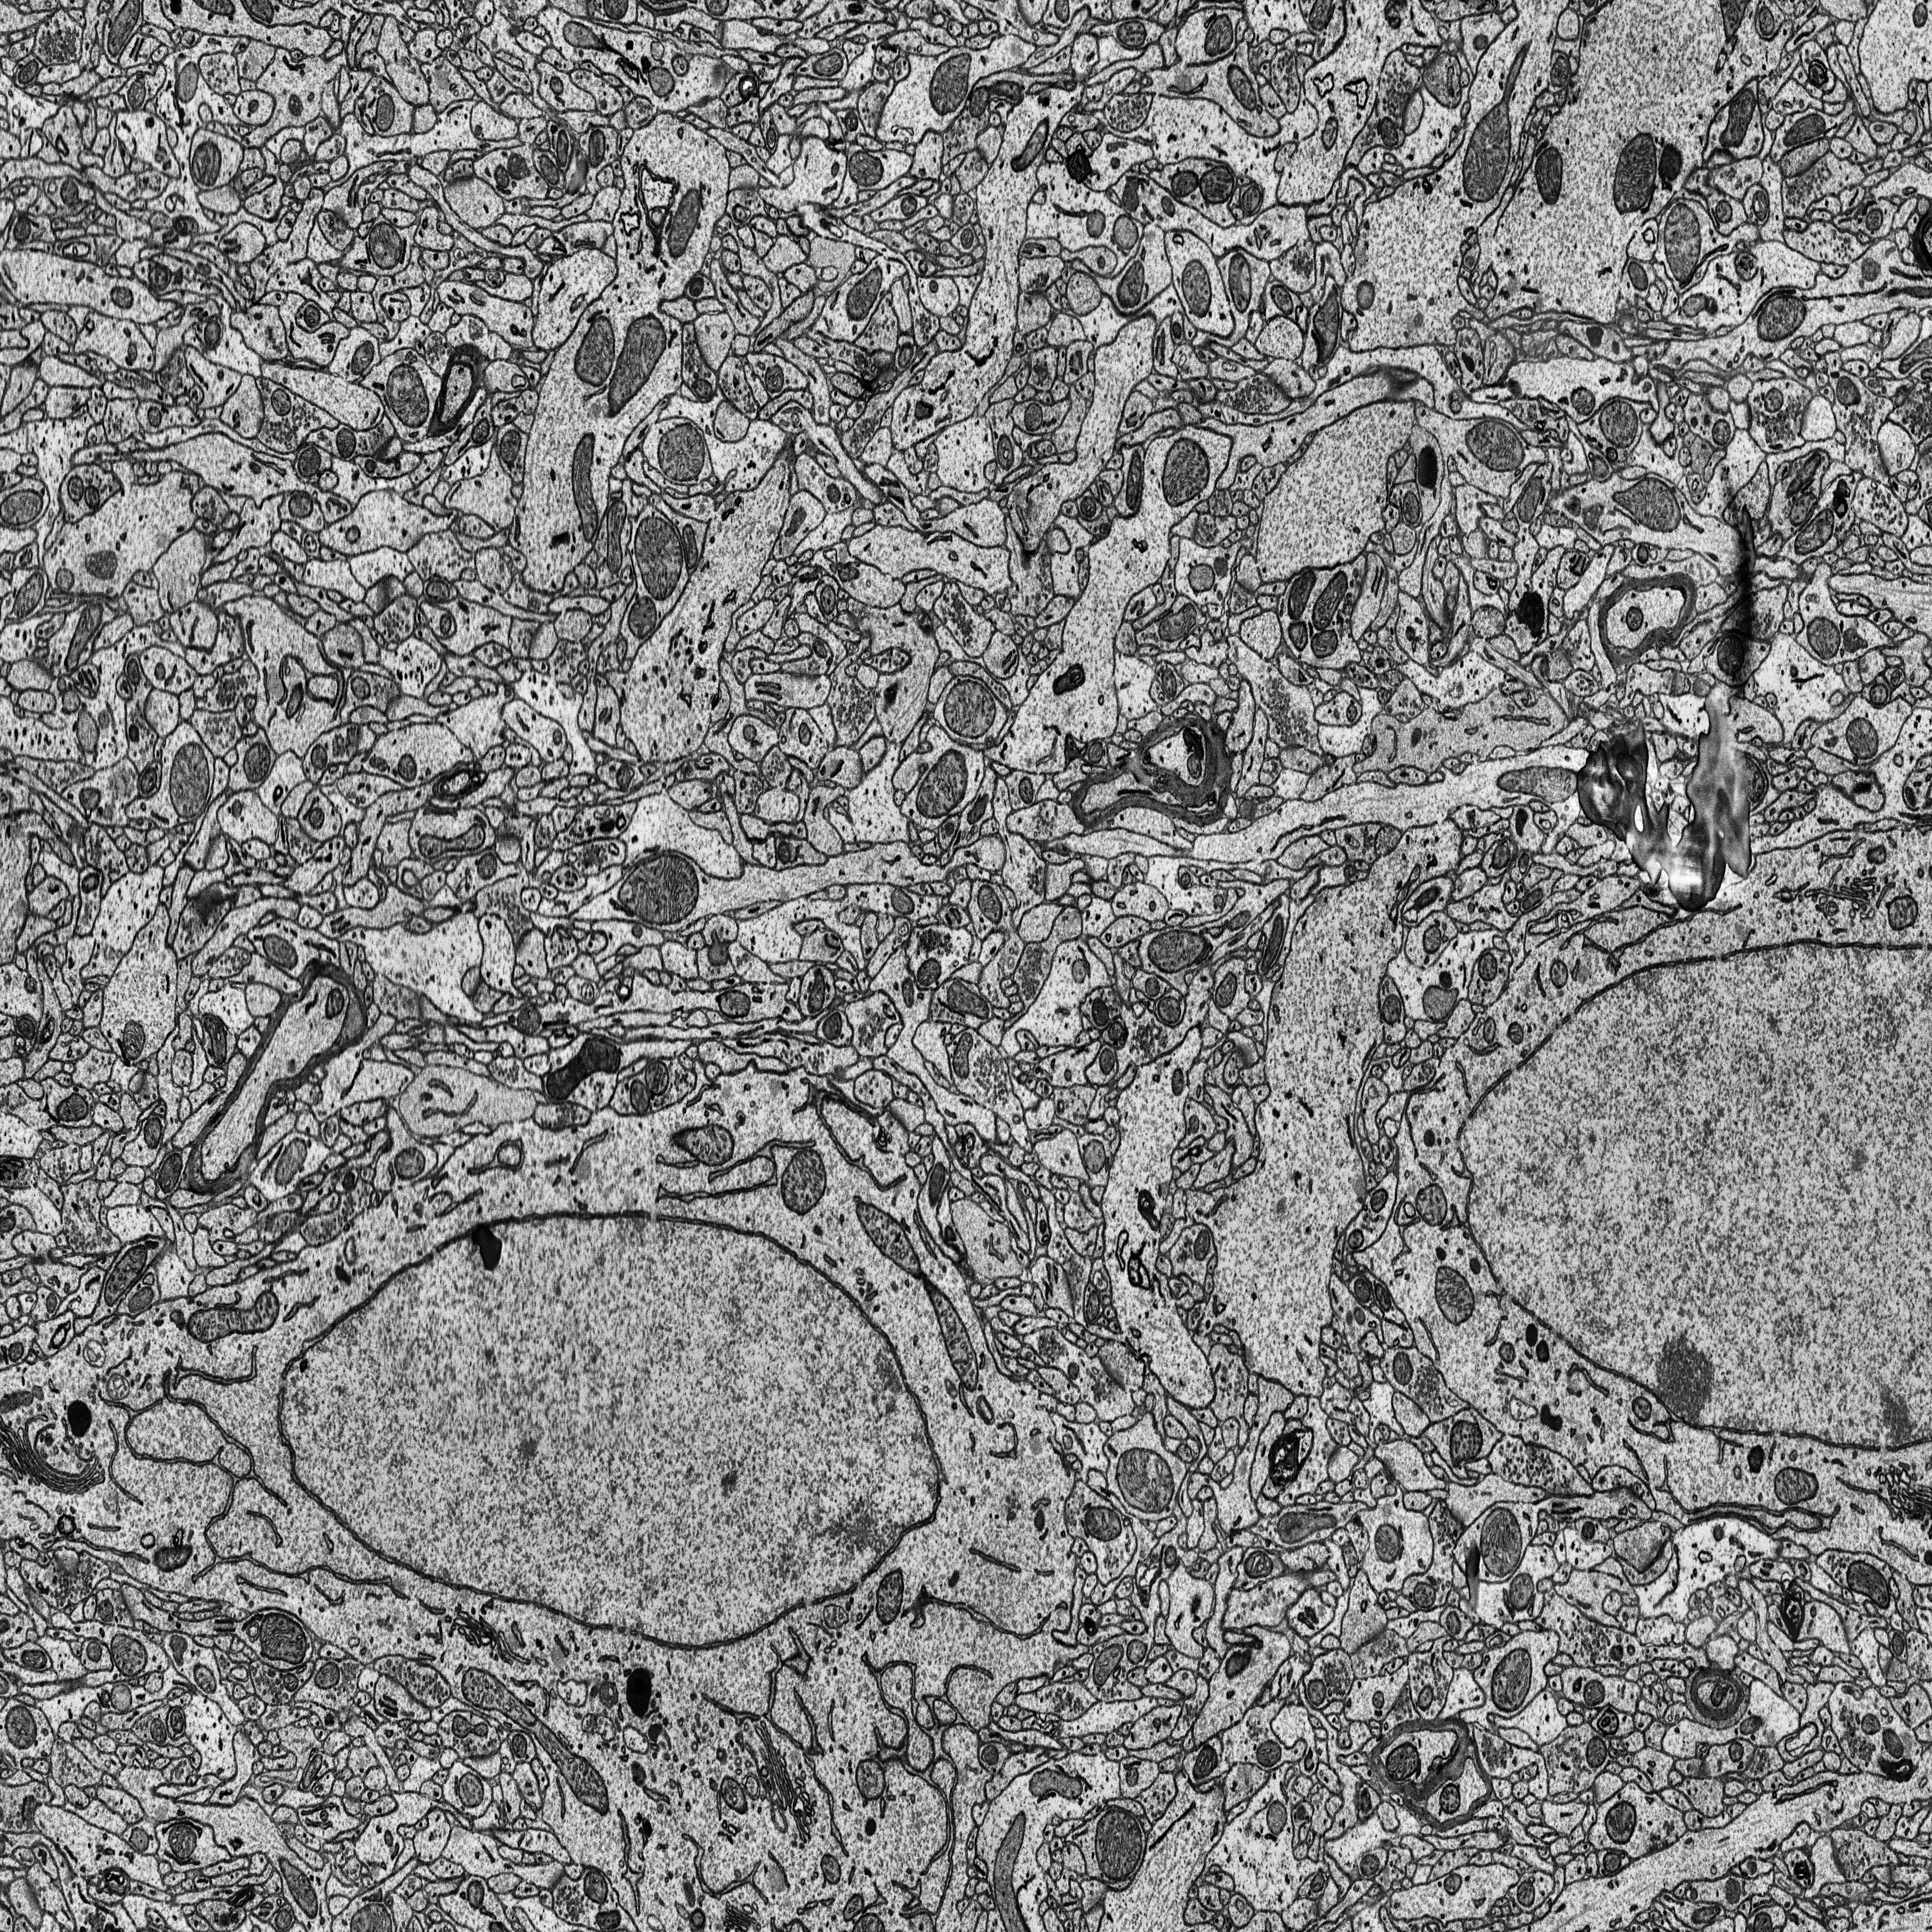
Electron microscopy slice of rat cortex tissue
Slice depth (z): 244
Mitochondria instances in slice: 383